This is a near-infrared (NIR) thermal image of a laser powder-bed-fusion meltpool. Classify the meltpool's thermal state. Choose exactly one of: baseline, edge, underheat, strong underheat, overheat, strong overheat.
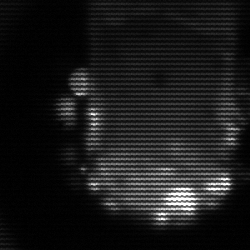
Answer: baseline